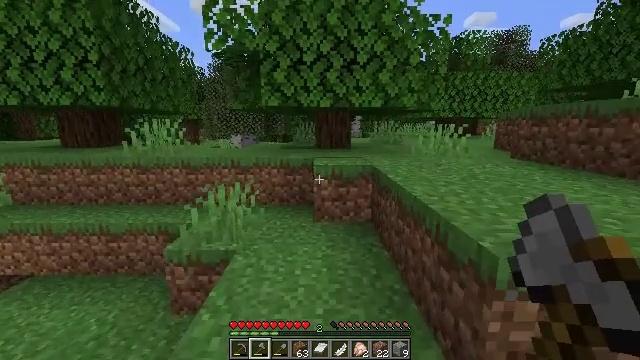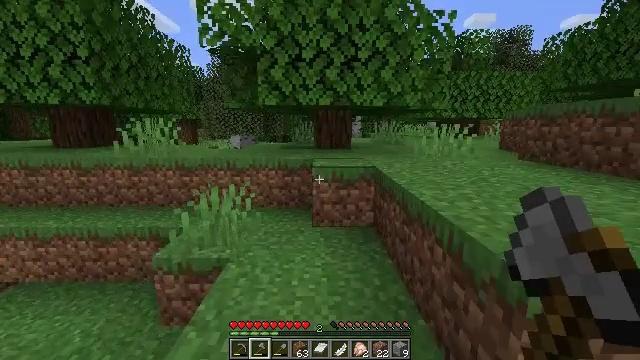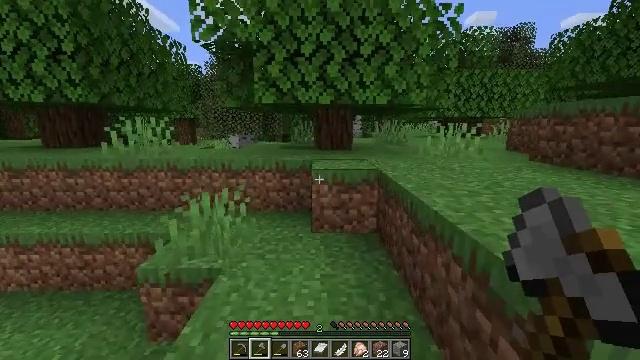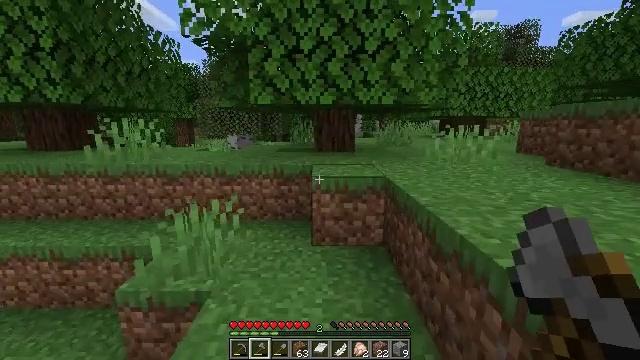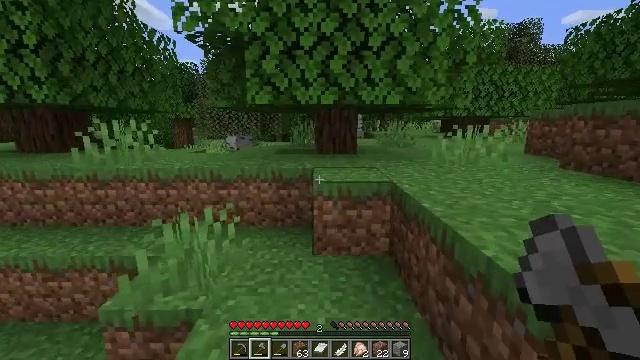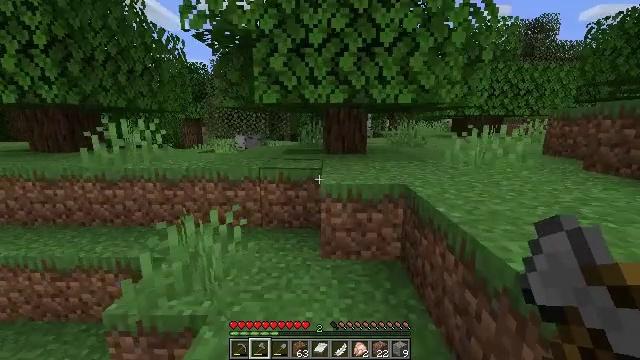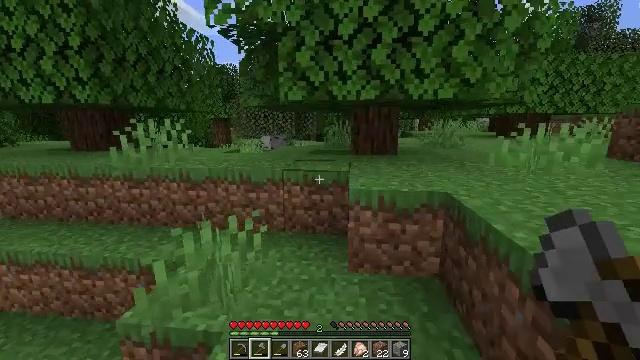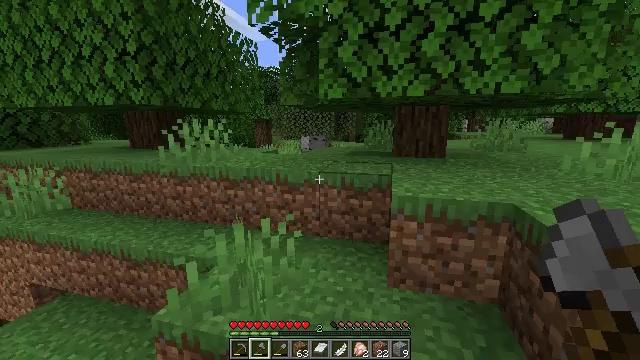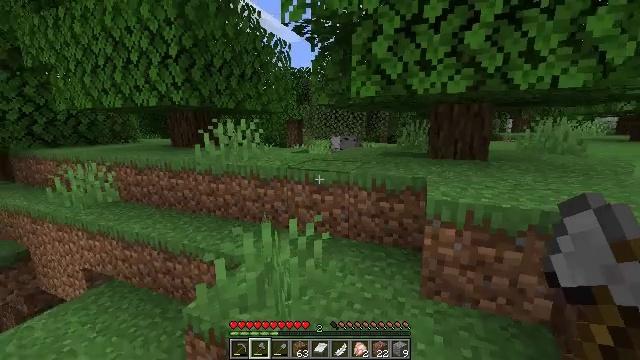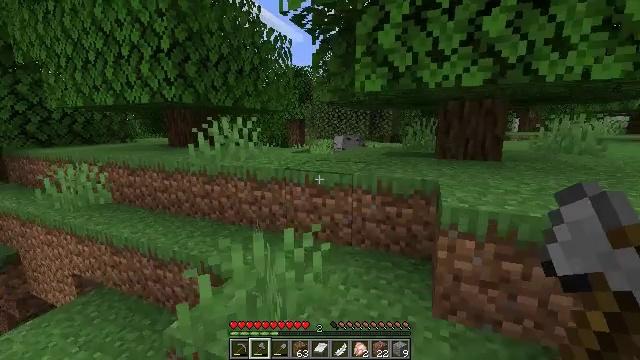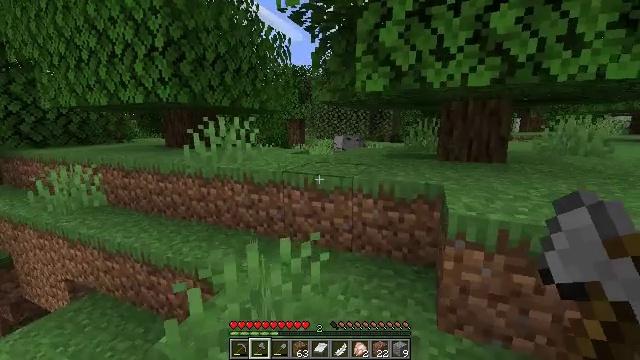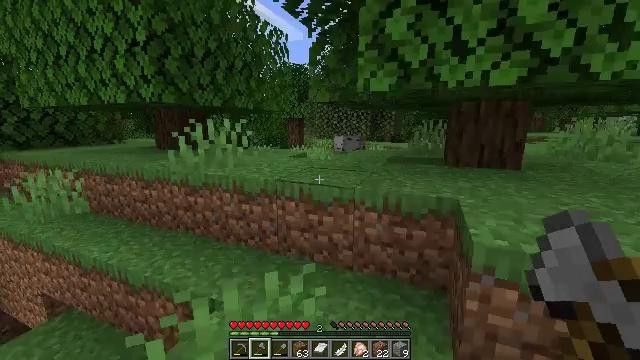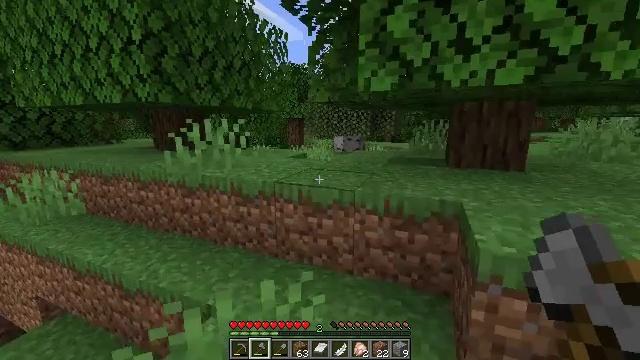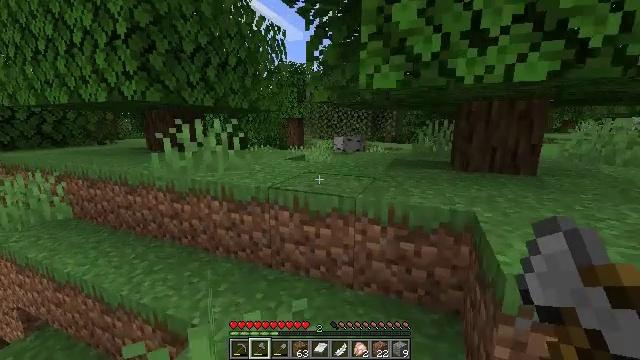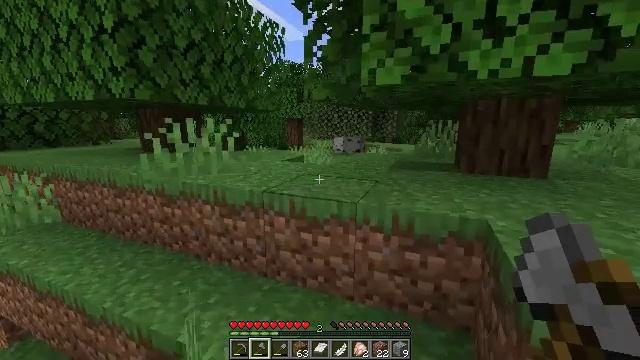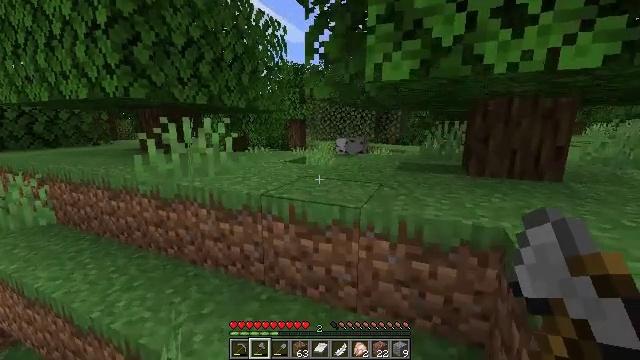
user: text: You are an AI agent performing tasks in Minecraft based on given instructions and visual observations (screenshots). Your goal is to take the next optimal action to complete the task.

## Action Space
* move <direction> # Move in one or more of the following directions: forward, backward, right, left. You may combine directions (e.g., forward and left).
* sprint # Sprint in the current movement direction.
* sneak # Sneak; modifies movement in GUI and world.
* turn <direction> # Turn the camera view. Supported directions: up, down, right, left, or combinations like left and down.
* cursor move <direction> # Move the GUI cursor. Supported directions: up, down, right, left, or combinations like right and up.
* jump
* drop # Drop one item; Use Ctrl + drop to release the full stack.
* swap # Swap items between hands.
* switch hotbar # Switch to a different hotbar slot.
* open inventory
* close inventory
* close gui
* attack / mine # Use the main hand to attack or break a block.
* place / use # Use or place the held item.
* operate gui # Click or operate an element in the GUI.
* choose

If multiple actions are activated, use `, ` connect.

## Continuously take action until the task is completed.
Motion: motion action
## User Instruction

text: Hunt wild animals.
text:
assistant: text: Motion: move forward
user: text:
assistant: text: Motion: move forward
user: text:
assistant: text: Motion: move forward
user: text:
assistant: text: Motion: move forward
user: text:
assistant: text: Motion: move forward, turn left
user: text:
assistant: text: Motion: move forward, turn left
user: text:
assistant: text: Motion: move forward, turn left
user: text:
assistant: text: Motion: move forward, turn left
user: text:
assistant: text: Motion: move forward
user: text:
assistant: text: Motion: move forward
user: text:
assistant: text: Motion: move forward
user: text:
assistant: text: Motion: move forward
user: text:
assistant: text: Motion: move forward
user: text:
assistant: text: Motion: move forward
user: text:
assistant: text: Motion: move forward
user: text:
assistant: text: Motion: move forward, turn left
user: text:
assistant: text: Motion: move forward, turn left
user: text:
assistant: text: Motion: move forward, turn left
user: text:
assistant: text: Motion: move forward, turn left
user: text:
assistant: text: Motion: move forward, turn left
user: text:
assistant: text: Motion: move forward, turn left
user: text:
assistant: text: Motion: move forward, jump
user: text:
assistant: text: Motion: move forward, jump
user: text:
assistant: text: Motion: move forward, jump
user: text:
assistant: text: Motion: move forward, jump
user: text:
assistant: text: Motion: move forward
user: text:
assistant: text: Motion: move forward
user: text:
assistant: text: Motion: move forward
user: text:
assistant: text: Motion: move forward, turn right
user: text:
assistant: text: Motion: move forward, turn right